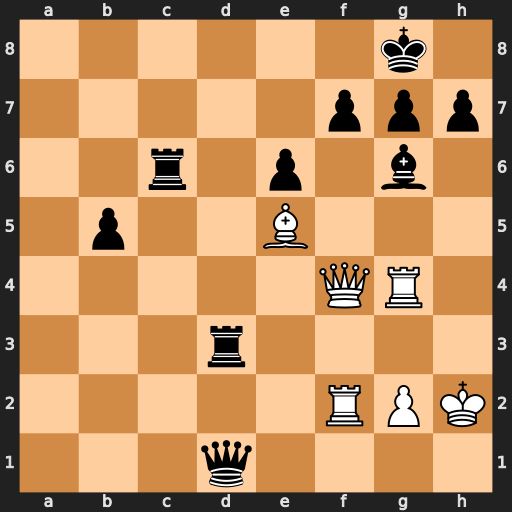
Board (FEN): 6k1/5ppp/2r1p1b1/1p2B3/5QR1/3r4/5RPK/3q4
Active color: w
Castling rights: -
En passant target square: -
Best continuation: Qxf7+ Bxf7 Rxg7+ Kf8 Rgxf7+ Ke8 Rf8+ Kd7 R2f7#